Question: I am actually following the instructions of a paper:

The input is supposed to be a binary "edge" image. The output should be a new image, modified by the instructions in the paper. My understanding of the instructions is, that one takes the gradient image of the edge image and modifies it and creates a new image with the modified gradient. Therefore is there a possibility in MATLAB/OpenCV of creating the same image with a new gradient?
Reference to the paper:
Li, Hongyu, and Lei Chen. "Removal of false positive in object detection with contour-based classifiers." ICIP. 2010.
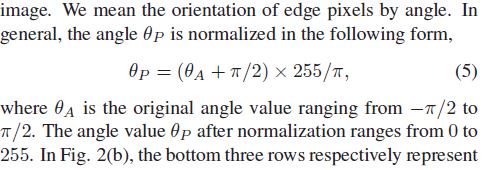
Answer: The formula displayed, I suppose, converts the gradient orientation form radians to pixel intensity ranging from 0 to 255 (standard for many images format). In matlab, if you have the Image Processing Toolbox, you can get the image gradient direction as follows:
'''
[Gmag, Gdir]=imgradient(YourImage);
'''
Now, as said in <URL>, 'Gdir' contains angles in degrees within the range [-180 180]. If you wish to have them in the [0 255] range to follow what is in this paper, do as the formula says:
'''
GdirI=(Gdir+180)*(255/360);
'''
You can also display an angle plot in its original format using 'imagesc(Gdir)'.